Field crop: maize
Growth stage: 2
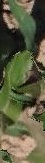
Species: maize